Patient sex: M
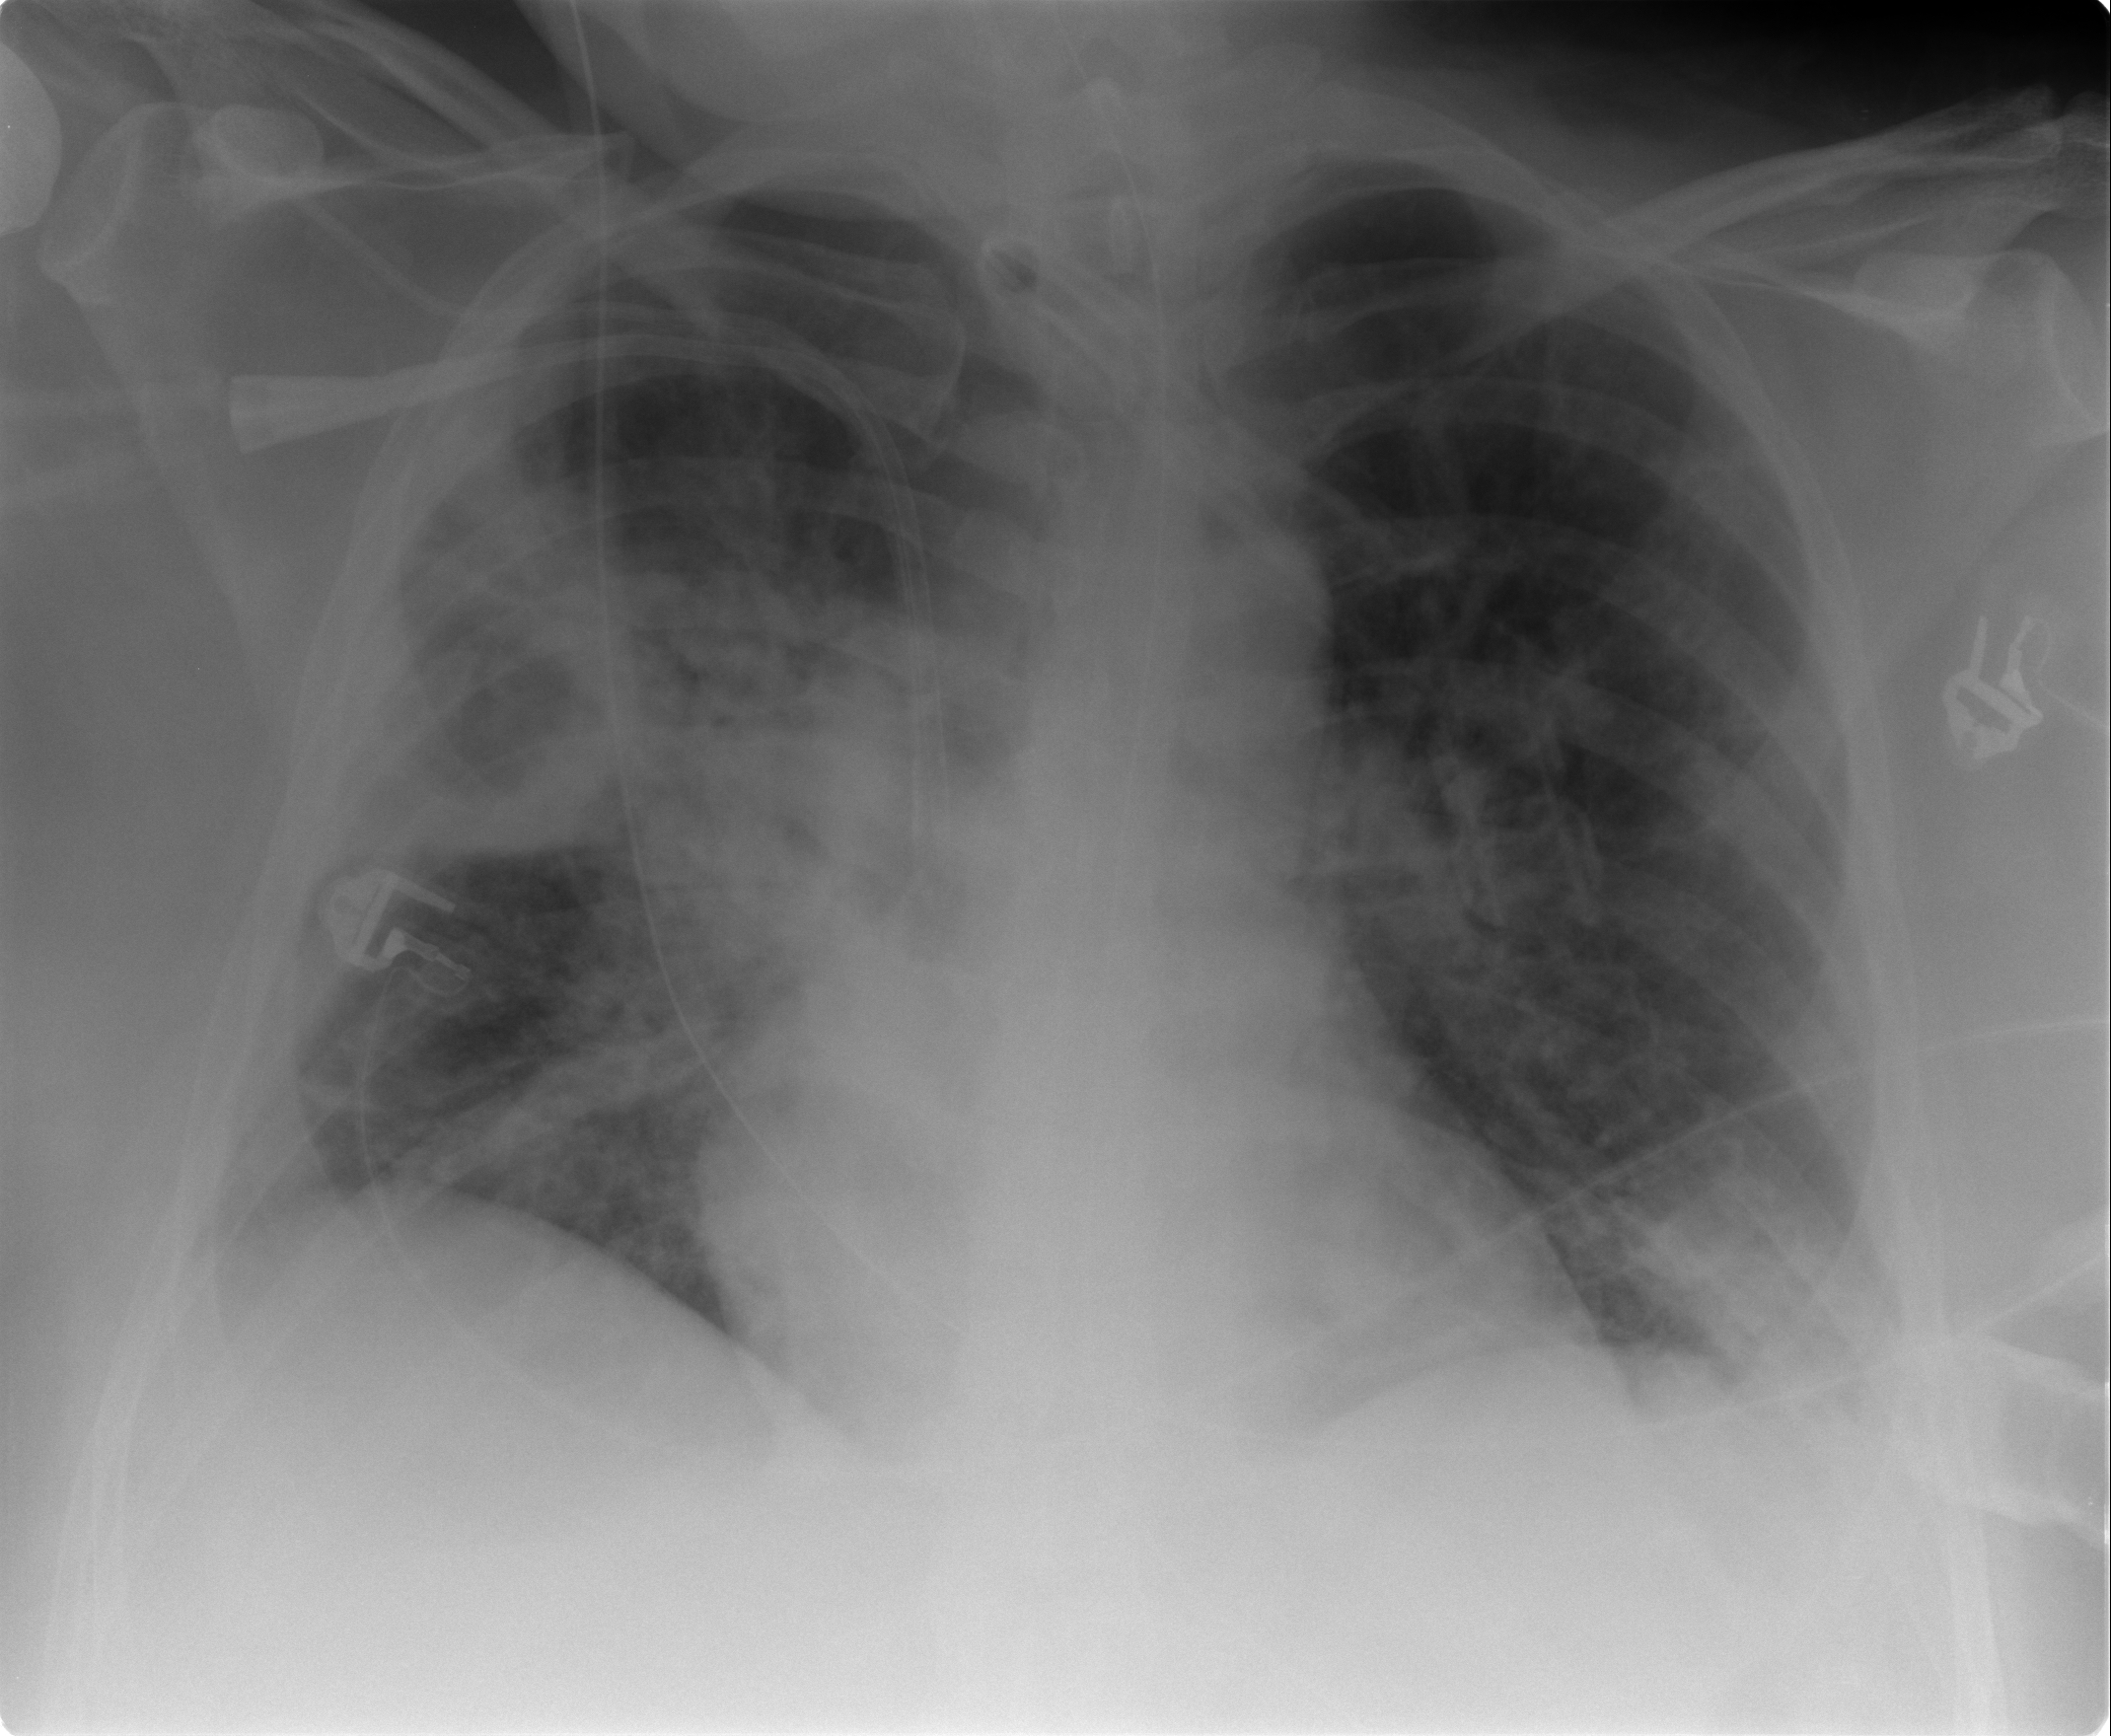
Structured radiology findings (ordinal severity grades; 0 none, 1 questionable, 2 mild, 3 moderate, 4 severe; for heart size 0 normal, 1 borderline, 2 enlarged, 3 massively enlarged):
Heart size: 0
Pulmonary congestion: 2
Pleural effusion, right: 3
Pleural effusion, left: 2
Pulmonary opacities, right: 3
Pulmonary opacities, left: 2
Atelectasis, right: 2
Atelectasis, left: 2